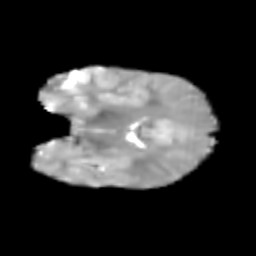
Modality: T2w
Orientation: coronal
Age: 6
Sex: male
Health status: healthy